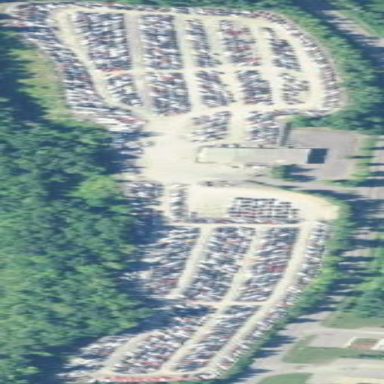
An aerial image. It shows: Scrap yard located in industrial area.